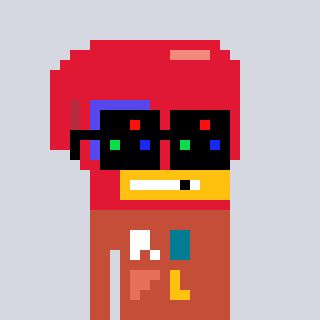
a pixel art character with square black sunglasses, a boxing glove-shaped head and a rust-colored body on a cool background